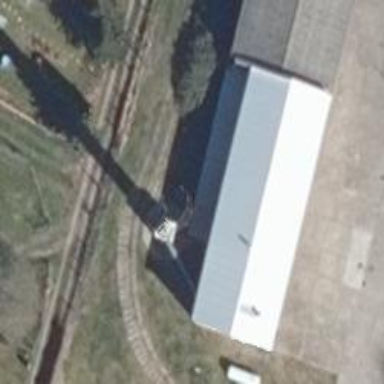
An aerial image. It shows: Communication mast tower.